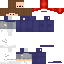
A male human skin with medium skin, wearing brown long hair dressed in a blue hoodie and blue pants, featuring a closed mouth.